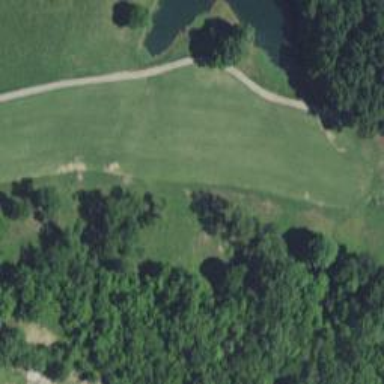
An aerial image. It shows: View of golf hole.